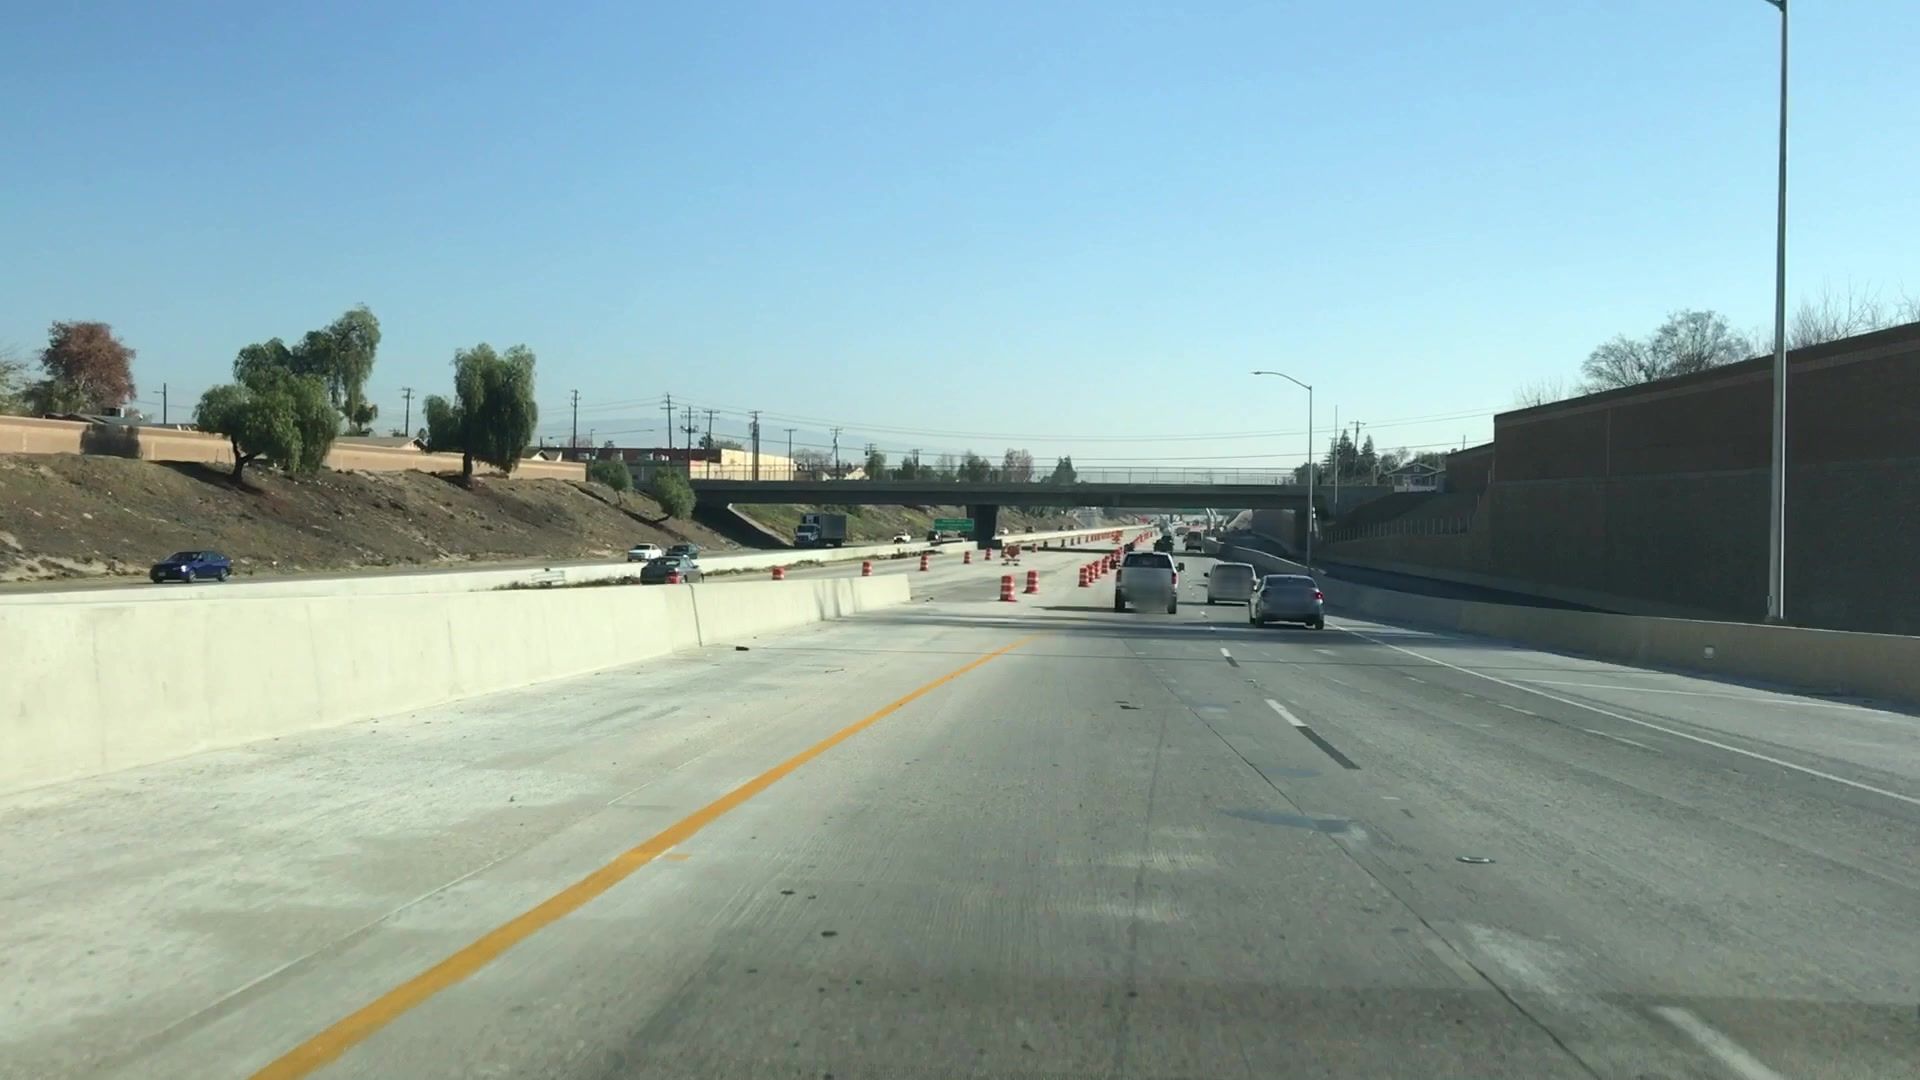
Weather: clear
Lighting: day
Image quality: good
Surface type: driving surface
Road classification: trunk_link, motorway_link
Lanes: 2
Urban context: urban centre
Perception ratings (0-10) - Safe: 0.54, Lively: 0.51, Beautiful: 2.24, Boring: 6.8, Depressing: 9.17, Wealthy: 0.47